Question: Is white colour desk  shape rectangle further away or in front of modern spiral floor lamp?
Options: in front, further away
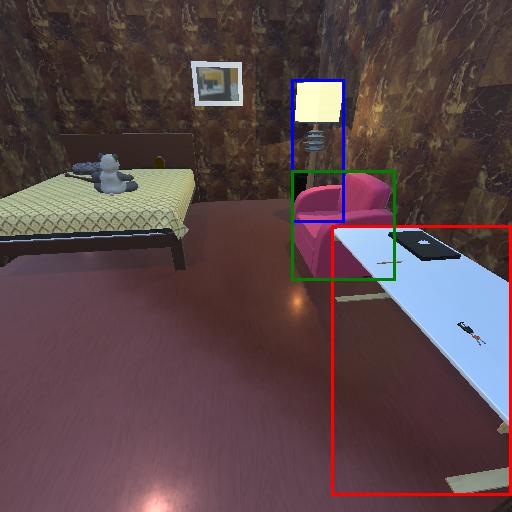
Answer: in front